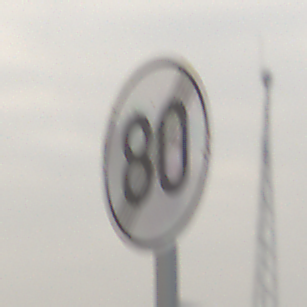
Verkehrszeichen: EndeGeschwindigkeit80
Umgebung: Outdoor, Suburban
Tageszeit: MorningAfternoon
Wetter: Overcast
Licht: Natural
Jahreszeit: NotSpecified
Kontrast: LowContrast